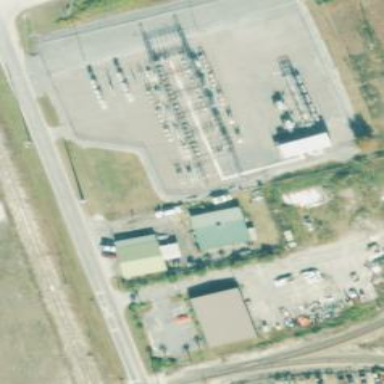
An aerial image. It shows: There is distribution substation enclosed by fence.